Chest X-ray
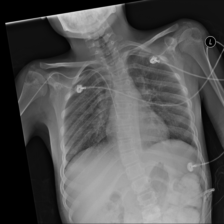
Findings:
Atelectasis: negative
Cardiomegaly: negative
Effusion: negative
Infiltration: negative
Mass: negative
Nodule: negative
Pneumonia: negative
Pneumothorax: negative
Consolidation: negative
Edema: negative
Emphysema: negative
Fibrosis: negative
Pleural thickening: negative
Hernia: negative